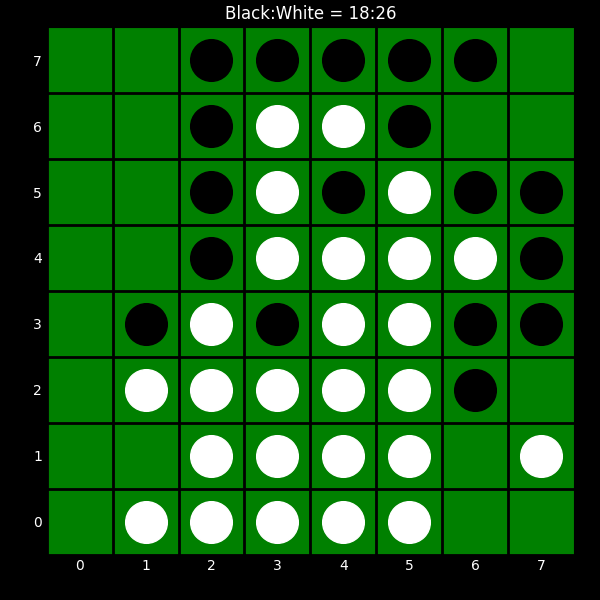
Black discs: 18
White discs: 26